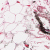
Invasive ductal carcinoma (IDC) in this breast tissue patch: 0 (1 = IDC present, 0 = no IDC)